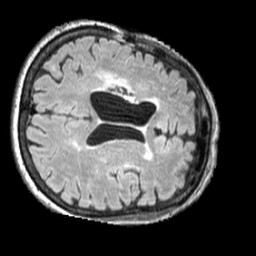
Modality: FLAIR
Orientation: axial
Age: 75
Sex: female
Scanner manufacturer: siemens
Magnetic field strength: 3 T
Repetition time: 5 s
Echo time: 0.387 s